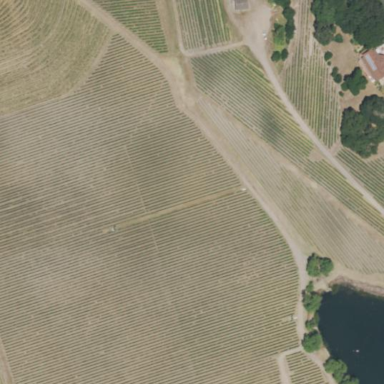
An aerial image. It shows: Vineyard where grapes are grown.